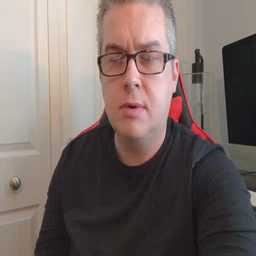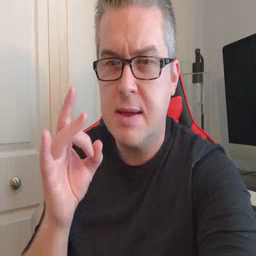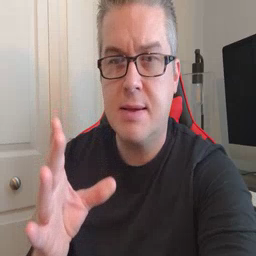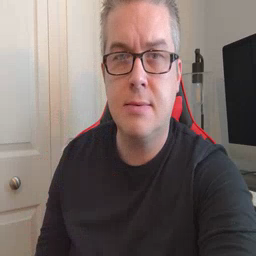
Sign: hate